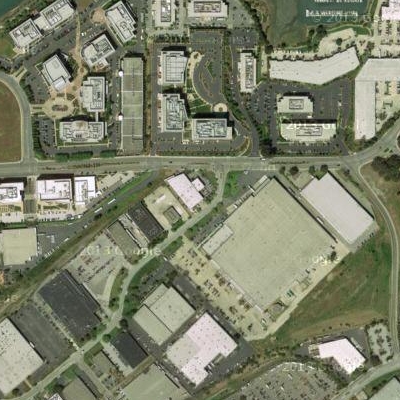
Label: cIndustry